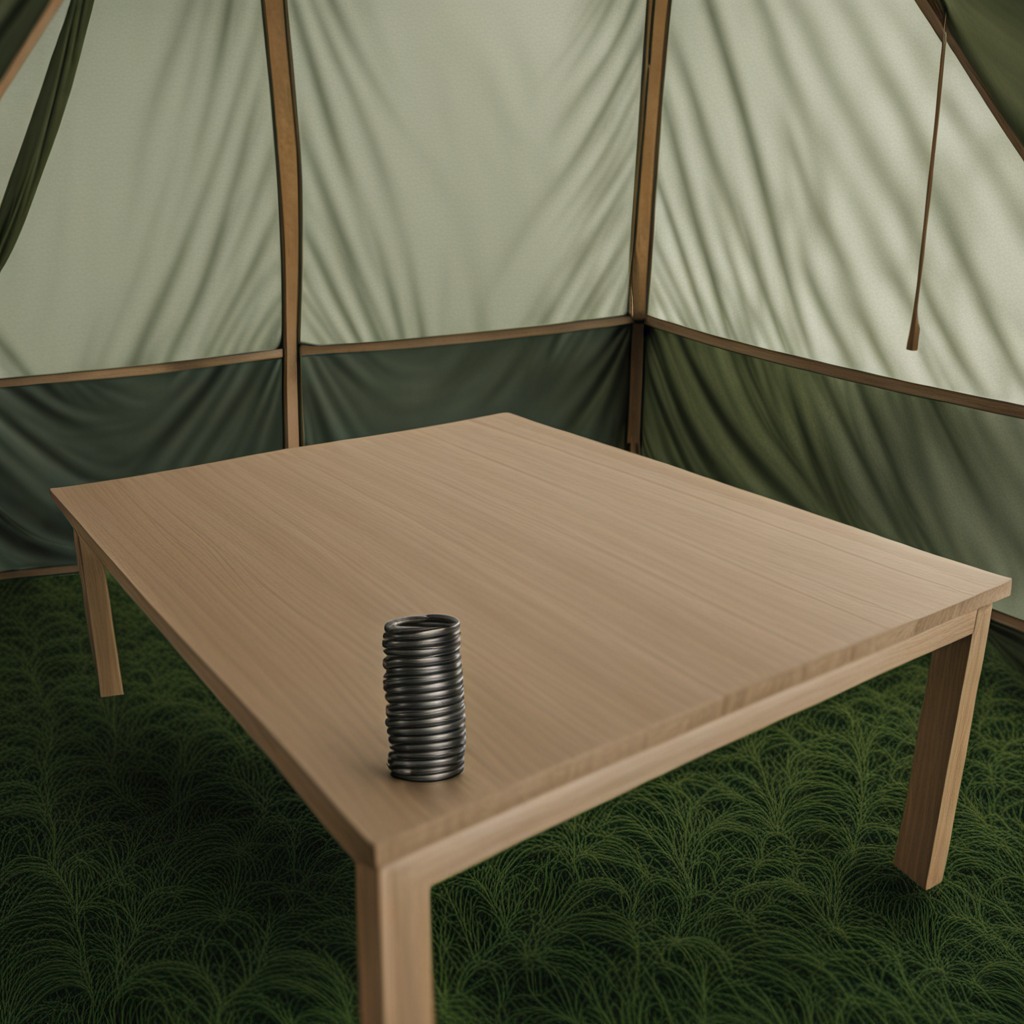
A coiled metal spring is lying on the wooden table.